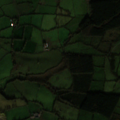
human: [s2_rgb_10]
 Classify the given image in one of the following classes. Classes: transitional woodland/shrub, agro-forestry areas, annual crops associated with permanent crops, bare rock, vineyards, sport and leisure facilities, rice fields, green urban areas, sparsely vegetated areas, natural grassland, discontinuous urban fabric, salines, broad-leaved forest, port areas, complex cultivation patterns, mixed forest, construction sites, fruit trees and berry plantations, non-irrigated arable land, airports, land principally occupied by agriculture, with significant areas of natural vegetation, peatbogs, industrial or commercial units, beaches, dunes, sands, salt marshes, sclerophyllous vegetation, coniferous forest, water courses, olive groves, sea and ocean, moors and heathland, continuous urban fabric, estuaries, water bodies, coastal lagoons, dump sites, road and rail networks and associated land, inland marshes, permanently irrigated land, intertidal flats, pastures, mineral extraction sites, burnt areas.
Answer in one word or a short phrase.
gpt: pastures, coniferous forest, transitional woodland/shrub